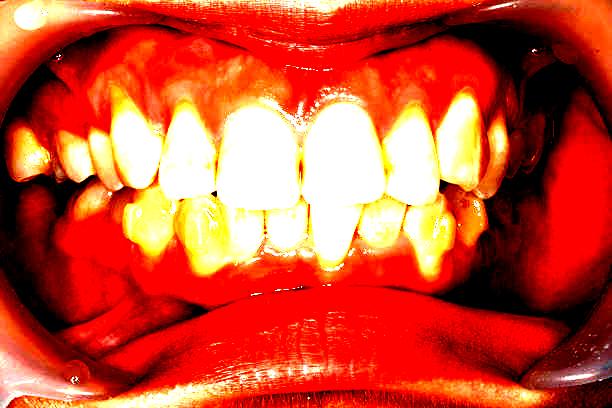
Condition: Calculus